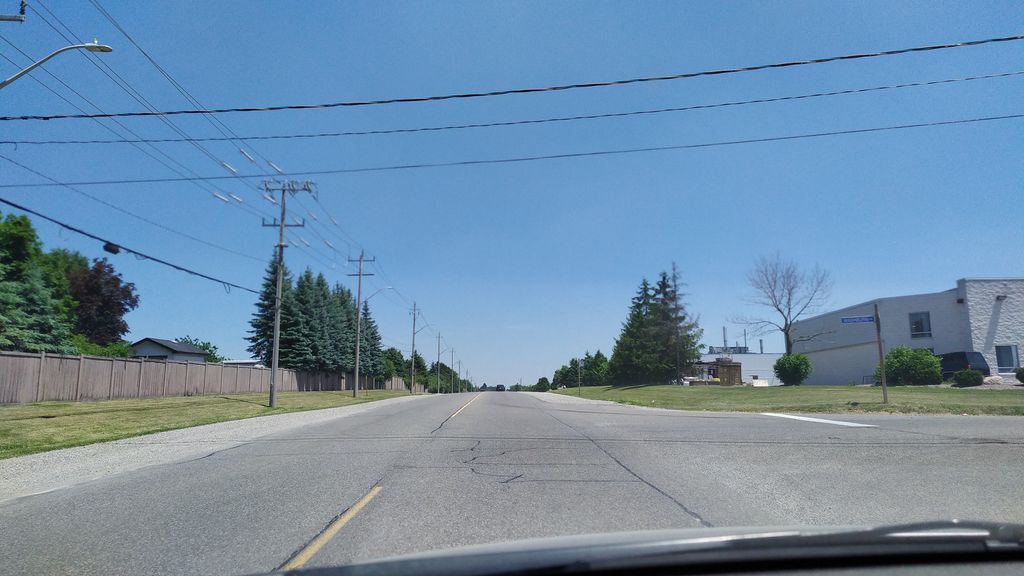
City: kitchener-waterloo